Question: In WPF, when I put a 'ProgressBar' in the 'XAML' file, its height is about 2 or 3 pixels by default.

(and adjust height depending on dpi resolution, etc.) ? I tried setting 'Height="auto"' but the result is the same.
'''
<Window x:Class="WpfApplication2.MainWindow"
xmlns="http://schemas.microsoft.com/winfx/2006/xaml/presentation"
xmlns:x="http://schemas.microsoft.com/winfx/2006/xaml"
Title="MainWindow" Height="350" Width="525">
<DockPanel Name="dockPanel1">
<ProgressBar Name="progressBar1" Value="33" DockPanel.Dock="Top"/>
<TreeView Name="treeView1" />
</DockPanel>
</Window>
'''
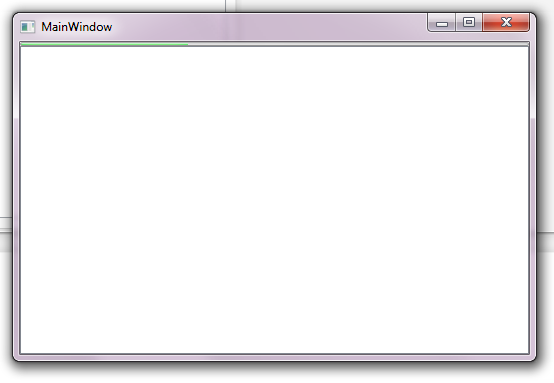
Answer: Windows Progressbar Guideline has a pretty good starting hint,
<URL>
Just incase the link goes away: